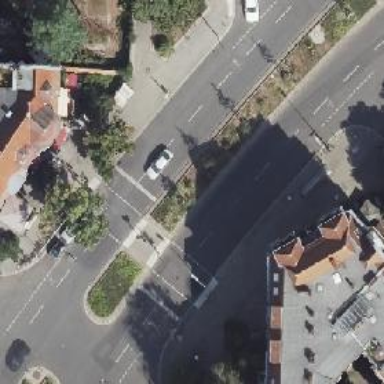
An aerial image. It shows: Footway located on traffic island.